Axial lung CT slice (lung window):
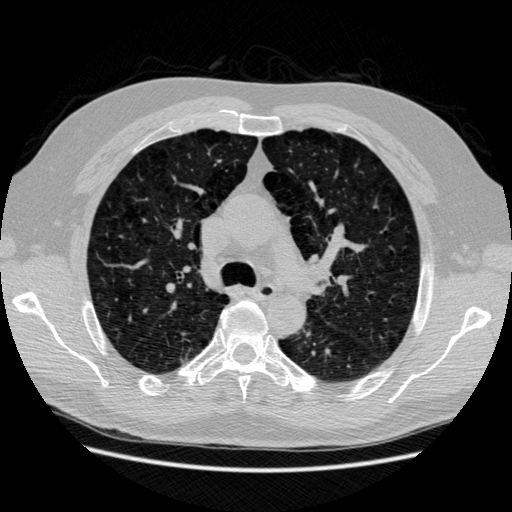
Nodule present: yes
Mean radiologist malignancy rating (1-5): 3